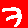
Digit: 7